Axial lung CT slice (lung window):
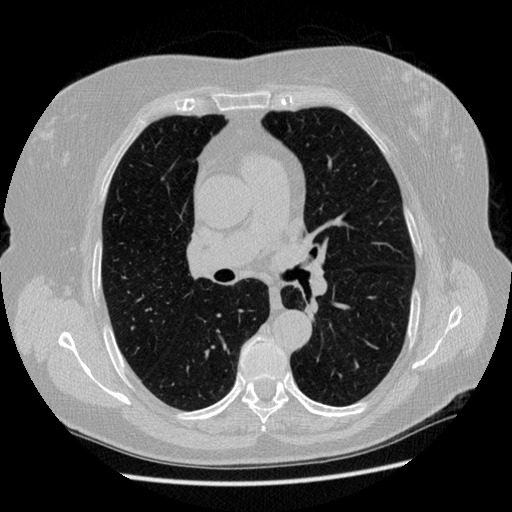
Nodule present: no